Question: How can I solve this question in matlab and how do we find the answer?

I tried this code:
'''
r1= input('enter r1: ');
r2= input('enter r2:');
s1= input('enter s1:');
s2= input('enter s2:');
r=[0 r1 r2 255], [0 s1 s2 255];
if r &lt; r1
s=r*(r1/s1);
elseif r1&lt;r &amp; r&lt;r2
x=tan((r2-r1)/(s2-s1))
s(r-r1)*x
else
s=r*(r2/s2)
end
plot(s);
'''
I would be glad if you help.
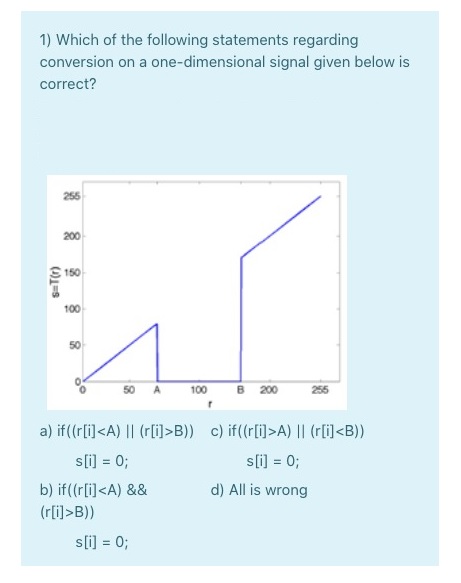
Answer: ## Using Matrix Indexing/Indexing by Conditions to Evaluate Cases:
A method of doing this is by plotting the 3 effective transfer functions given by the options in the multiple-choice question. In this example, the transfer function without any condition is 's = r' where the input intensity, 'r' is equal to the output intensity, 's = T(r)'. Here logical indexing is applied to the ramp/line 'r'. By applying the condition/cases 'a)', 'b)' and 'c)' as follows:
'''
r(r < A | r > B) = 0;
'''
'''
r(r > A | r < B) = 0;
'''
'''
r(r < A & r > B) = 0;
'''
Where in the brackets is the condition used to index the vector 'r'. Wherever this condition is true the value of 'r' being matrix indexed is set to '0'. Since none of the cases below match the transfer function depicted in the question the final answer should be option 'd)'.
<URL>
'''
clc;
clear;
A = 60;
B = 160;
%Setting up the figure%
X_Position = 100;
Y_Position = 100;
Width = 1200;
Height = 300;
figure('Position', [X_Position Y_Position Width Height])
%Case a)%
r = (0:255);
r(r < A | r > B) = 0;
s = r;
subplot(1,3,1); plot(s,'LineWidth',2);
title("Option a)")
xlabel("r"); ylabel("T(r)");
%Case b)%
r = (0:255);
r(r > A | r < B) = 0;
s = r;
subplot(1,3,2); plot(s,'LineWidth',2);
title("Option b)")
xlabel("r"); ylabel("T(r)");
%Case c)%
r = (0:255);
r(r < A & r > B) = 0;
s = r;
subplot(1,3,3); plot(s,'LineWidth',2);
title("Option c)")
xlabel("r"); ylabel("T(r)");
'''